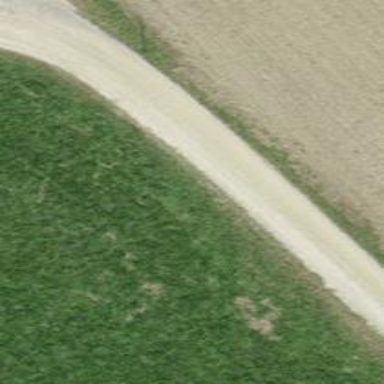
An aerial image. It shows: Track with grade2 tracktype.